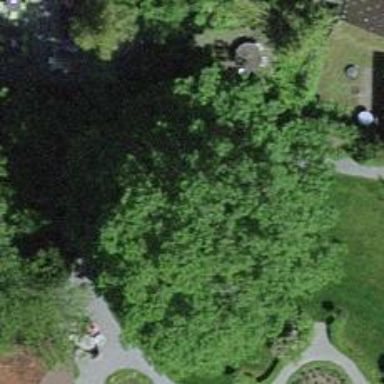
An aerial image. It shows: Picnic table located in leisure land area.